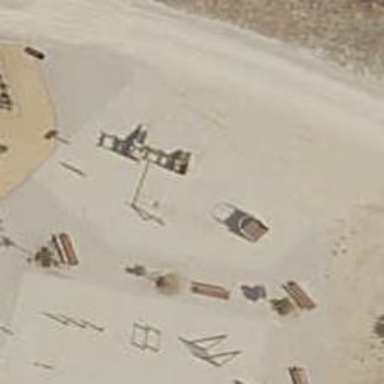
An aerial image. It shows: Fitness station in leisure land area.